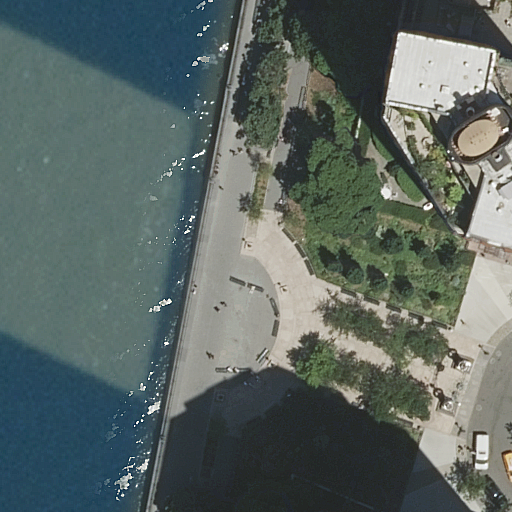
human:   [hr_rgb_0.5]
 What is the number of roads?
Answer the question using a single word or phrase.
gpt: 4

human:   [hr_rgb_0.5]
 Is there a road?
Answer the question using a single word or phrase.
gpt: yes

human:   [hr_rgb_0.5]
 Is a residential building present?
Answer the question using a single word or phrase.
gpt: yes

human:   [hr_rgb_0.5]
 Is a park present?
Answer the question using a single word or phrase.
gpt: yes

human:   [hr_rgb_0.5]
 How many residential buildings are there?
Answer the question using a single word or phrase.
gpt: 1

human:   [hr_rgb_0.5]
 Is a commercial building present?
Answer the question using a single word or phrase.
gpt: no

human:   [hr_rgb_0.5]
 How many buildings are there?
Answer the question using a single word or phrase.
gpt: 1

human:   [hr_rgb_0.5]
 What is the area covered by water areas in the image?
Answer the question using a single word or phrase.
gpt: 3948m2

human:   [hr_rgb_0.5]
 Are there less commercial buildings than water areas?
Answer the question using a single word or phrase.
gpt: yes

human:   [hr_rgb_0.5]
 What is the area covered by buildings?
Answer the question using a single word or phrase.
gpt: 606m2

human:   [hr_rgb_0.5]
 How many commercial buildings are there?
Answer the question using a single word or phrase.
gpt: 0

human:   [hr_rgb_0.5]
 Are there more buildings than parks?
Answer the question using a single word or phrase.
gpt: no

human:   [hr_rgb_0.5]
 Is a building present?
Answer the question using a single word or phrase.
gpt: yes

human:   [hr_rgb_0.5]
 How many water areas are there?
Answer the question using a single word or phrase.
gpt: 1

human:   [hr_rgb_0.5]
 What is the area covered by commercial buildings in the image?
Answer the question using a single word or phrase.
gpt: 0m2

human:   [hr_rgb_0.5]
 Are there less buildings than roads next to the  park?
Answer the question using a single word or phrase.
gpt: yes

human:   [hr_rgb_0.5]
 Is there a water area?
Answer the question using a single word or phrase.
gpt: yes

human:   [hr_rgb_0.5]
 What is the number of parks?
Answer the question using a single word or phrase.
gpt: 1

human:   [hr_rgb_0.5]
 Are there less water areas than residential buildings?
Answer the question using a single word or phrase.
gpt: no

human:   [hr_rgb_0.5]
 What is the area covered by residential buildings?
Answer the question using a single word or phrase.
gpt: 606m2

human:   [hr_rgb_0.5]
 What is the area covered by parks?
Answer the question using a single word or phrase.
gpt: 6194m2

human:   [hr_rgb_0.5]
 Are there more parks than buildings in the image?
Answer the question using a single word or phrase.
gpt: no

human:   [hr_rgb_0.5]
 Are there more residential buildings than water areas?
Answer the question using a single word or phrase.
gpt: no

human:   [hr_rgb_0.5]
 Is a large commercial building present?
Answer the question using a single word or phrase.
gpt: no

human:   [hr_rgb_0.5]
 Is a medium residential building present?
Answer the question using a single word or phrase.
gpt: no

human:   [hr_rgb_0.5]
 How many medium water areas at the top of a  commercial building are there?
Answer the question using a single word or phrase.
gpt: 0

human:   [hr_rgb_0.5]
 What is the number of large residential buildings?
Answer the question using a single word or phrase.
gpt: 1

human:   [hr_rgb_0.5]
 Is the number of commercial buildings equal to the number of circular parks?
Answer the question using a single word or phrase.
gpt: yes

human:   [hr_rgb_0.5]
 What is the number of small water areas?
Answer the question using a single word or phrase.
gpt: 0

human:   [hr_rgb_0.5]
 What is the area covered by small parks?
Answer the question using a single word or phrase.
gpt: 0m2

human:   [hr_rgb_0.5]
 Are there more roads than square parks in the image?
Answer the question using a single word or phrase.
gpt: yes

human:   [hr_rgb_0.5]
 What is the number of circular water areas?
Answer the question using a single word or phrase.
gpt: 0

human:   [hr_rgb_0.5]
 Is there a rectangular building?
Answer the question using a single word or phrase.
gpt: no

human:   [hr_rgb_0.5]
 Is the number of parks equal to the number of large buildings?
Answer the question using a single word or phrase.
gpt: yes

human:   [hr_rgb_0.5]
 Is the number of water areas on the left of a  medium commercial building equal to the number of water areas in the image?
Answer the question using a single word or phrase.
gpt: no

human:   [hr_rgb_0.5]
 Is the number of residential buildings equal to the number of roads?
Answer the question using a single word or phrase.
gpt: no

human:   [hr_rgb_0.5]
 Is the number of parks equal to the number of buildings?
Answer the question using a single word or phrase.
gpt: yes

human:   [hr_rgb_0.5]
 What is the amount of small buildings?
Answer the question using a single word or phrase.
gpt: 0

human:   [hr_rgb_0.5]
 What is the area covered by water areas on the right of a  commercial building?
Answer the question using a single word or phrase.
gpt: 0m2

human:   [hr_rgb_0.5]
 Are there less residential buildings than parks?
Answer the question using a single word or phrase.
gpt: no

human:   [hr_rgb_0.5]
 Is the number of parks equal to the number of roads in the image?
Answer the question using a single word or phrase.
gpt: no

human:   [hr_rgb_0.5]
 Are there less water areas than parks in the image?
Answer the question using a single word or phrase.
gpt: no

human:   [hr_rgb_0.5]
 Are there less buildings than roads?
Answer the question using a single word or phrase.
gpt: yes

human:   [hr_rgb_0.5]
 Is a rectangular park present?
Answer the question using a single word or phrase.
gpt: no

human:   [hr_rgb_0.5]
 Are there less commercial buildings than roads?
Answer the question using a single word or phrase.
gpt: yes

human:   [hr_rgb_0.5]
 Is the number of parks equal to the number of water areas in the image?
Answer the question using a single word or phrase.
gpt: yes

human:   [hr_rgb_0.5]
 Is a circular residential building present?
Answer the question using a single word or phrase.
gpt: no

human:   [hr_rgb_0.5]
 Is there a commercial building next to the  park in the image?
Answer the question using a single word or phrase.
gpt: no

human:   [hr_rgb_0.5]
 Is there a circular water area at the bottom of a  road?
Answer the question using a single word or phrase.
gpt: no

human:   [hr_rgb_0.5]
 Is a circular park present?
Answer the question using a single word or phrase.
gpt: no

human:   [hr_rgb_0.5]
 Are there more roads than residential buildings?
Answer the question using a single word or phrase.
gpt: yes

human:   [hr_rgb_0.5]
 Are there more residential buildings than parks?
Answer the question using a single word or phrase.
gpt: no

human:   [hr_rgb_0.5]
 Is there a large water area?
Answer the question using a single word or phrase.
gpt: yes

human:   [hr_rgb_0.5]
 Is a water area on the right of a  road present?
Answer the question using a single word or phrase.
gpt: no

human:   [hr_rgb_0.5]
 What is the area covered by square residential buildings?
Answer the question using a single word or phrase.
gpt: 0m2

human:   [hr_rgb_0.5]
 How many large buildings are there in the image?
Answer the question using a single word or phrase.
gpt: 1

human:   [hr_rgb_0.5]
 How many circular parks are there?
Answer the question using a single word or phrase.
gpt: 0

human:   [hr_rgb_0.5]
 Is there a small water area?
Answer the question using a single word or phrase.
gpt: no

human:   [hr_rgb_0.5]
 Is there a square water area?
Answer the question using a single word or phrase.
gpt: no

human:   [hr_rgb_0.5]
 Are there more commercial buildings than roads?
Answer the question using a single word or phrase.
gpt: no

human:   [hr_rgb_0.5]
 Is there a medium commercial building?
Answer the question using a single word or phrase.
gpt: no

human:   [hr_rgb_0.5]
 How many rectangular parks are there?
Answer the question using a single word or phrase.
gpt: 0

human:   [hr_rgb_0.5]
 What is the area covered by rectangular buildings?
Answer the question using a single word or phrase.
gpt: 0m2

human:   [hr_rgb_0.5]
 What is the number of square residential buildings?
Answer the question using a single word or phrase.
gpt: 0